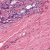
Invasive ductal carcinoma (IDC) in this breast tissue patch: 0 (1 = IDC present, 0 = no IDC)